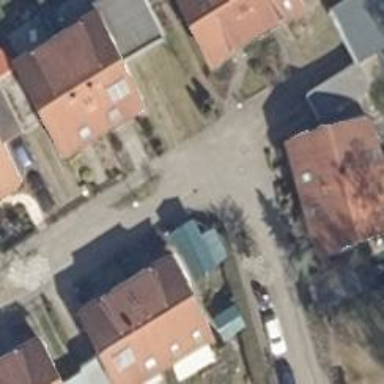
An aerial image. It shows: Residential road.